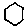
Label: hexagon